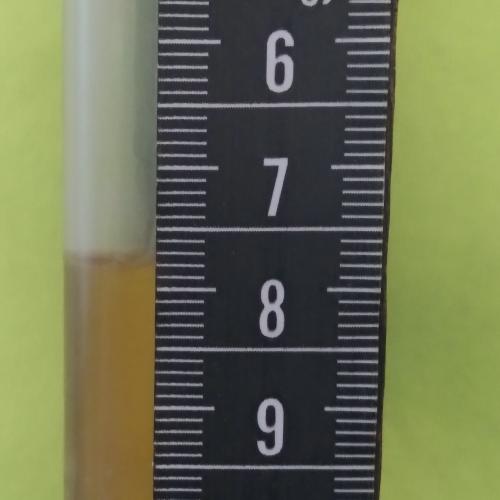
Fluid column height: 7.8 cm